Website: apple-inc
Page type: payment
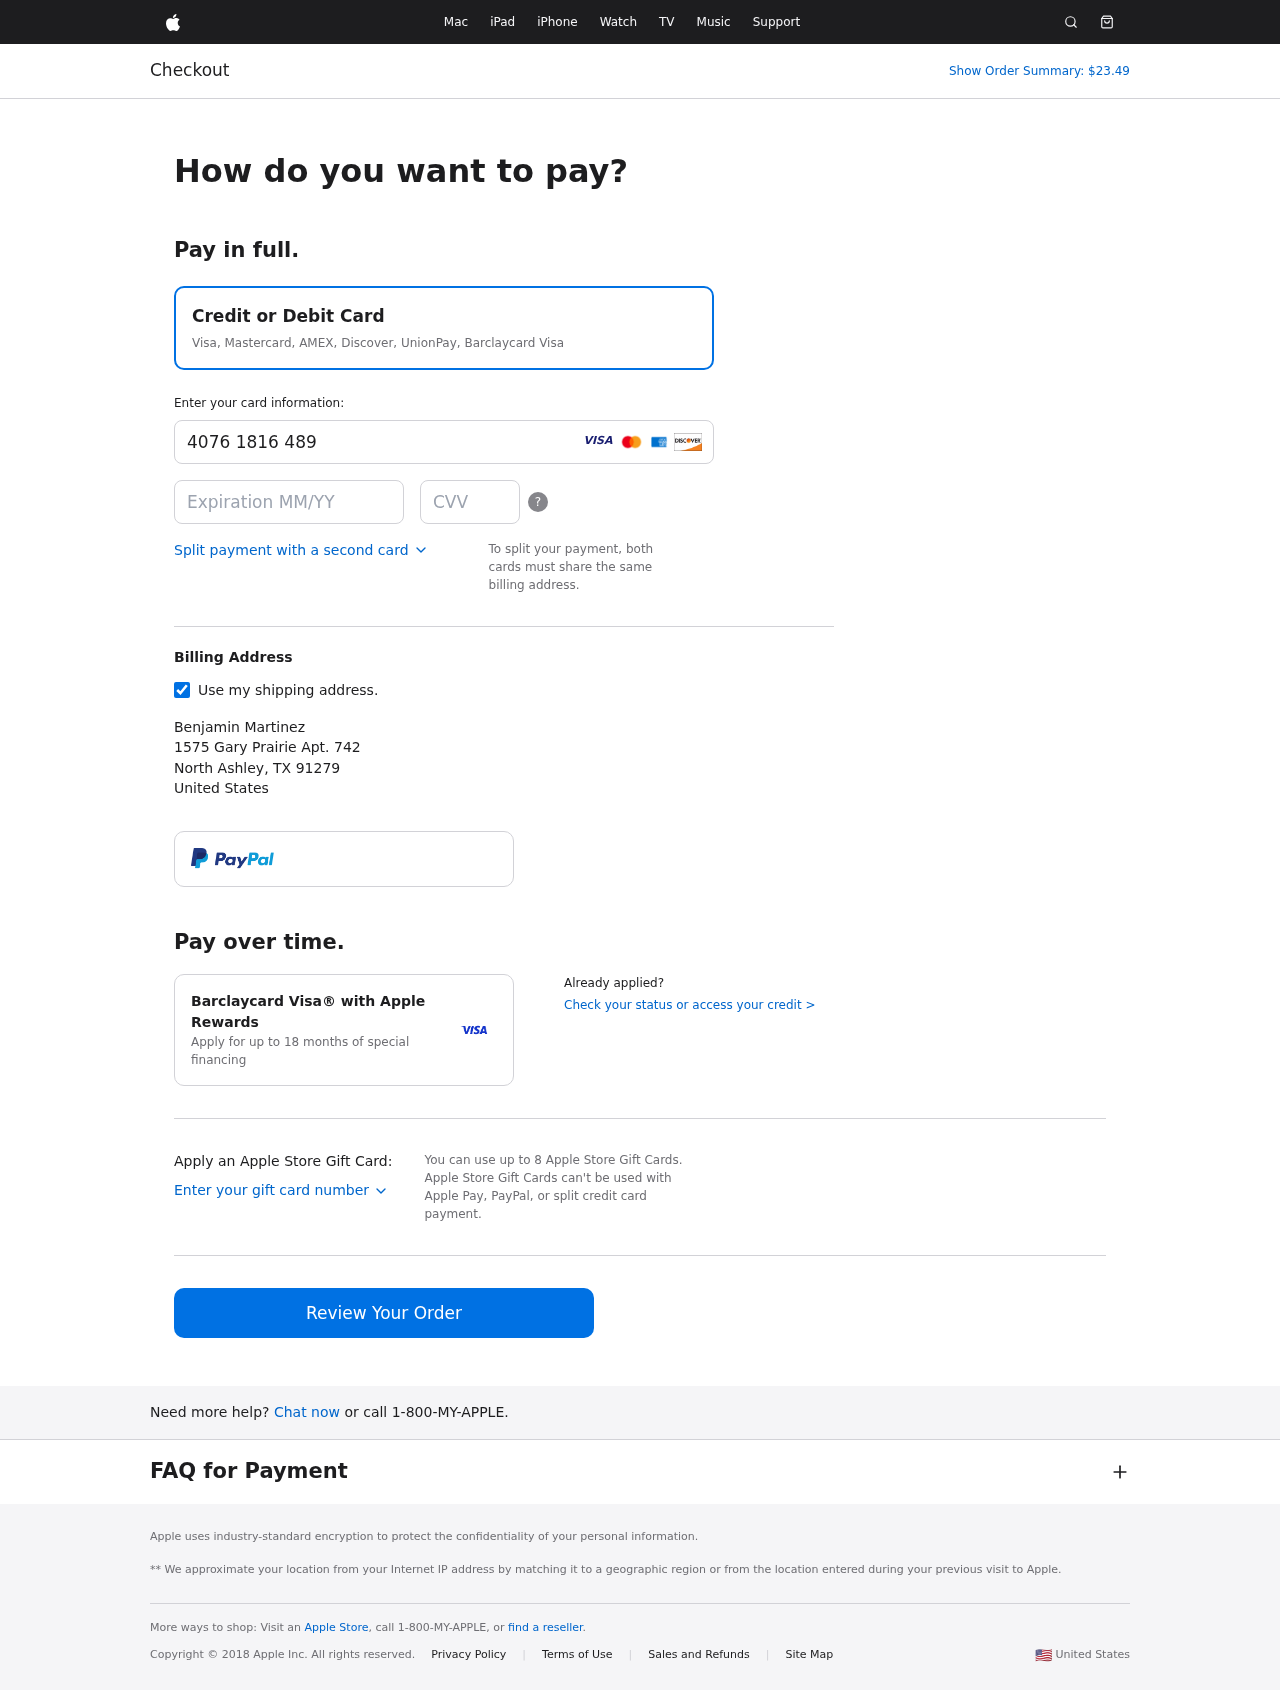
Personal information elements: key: PII_CARD_CVV
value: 740
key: PII_CARD_EXPIRY
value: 11/29
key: PII_CARD_NUMBER
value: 4076 1816 4897 5026
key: PII_CITY
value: North Ashley
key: PII_COUNTRY
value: United States
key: PII_FULLNAME
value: Benjamin Martinez
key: PII_POSTCODE
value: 91279
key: PII_STATE_ABBR
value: TX
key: PII_STREET
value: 1575 Gary Prairie Apt. 742
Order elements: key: ORDER_TOTAL
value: Show Order Summary: $23.49